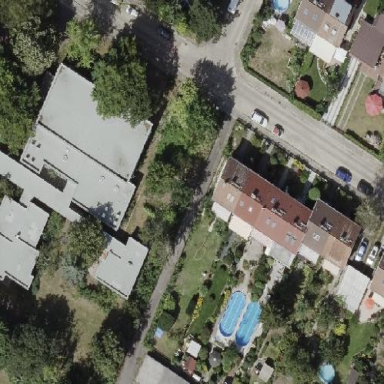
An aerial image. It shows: Semi-detached house.